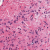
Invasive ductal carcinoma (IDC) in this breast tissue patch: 0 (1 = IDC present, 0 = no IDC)